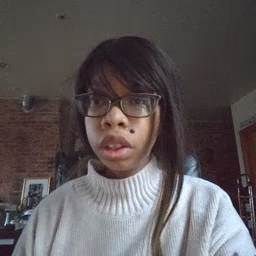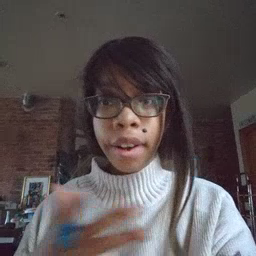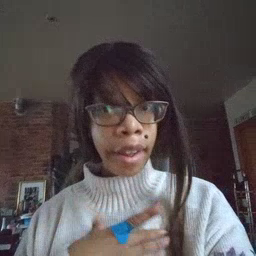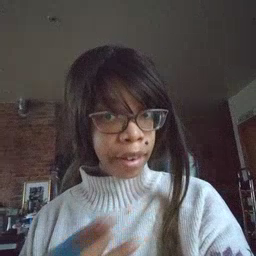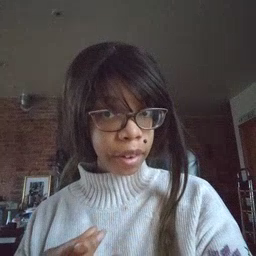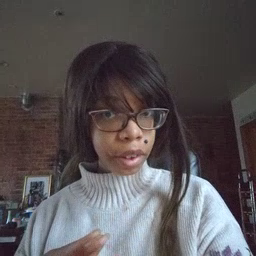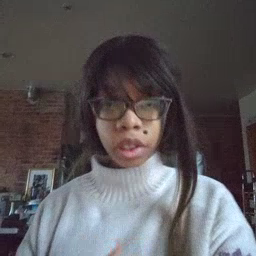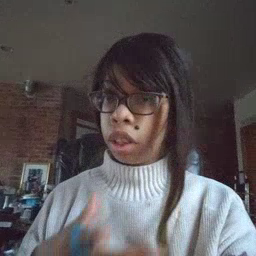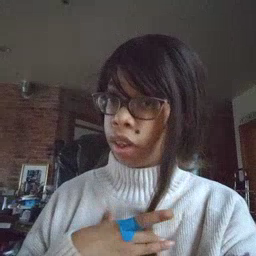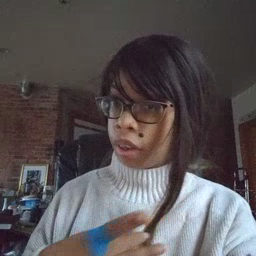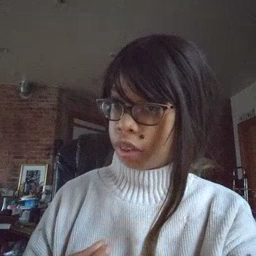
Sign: like